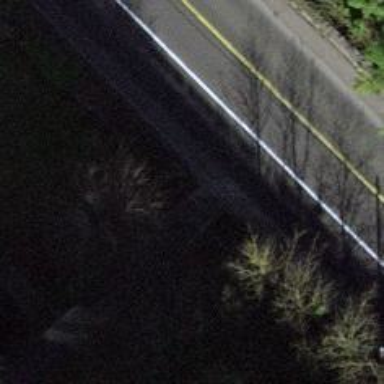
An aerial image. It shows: Cycle barrier.